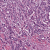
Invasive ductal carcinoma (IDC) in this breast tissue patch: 1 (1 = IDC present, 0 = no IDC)